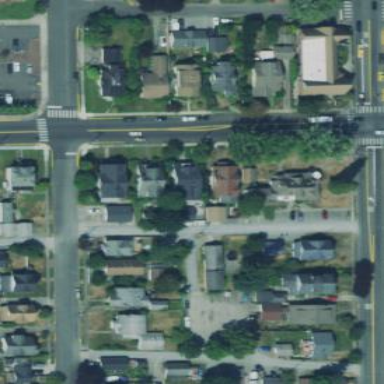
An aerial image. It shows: Sidewalk.